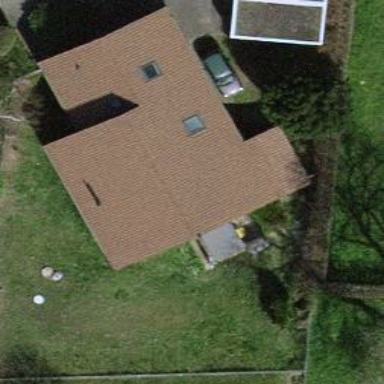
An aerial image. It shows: Detached building.